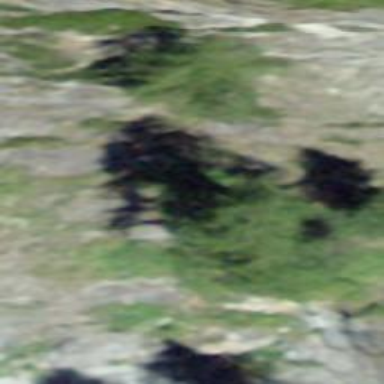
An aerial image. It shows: Cliff in nature.